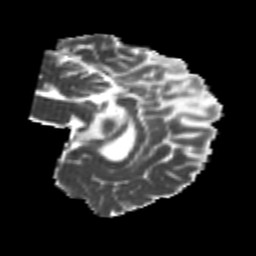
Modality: MD
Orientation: sagittal
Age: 24
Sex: male
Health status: healthy
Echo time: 0.074 s